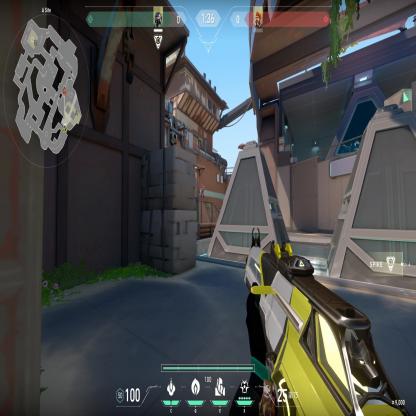
Label: enemy